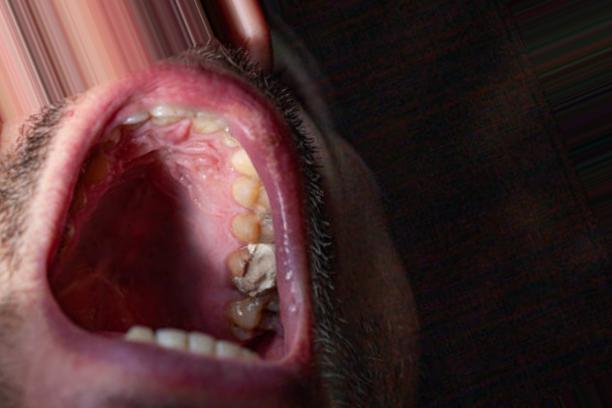
Condition: Caries